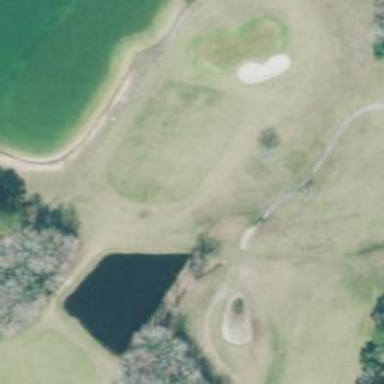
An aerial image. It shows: Grassy golf fairway.